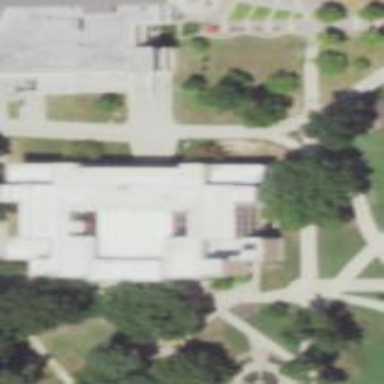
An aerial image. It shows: University building.